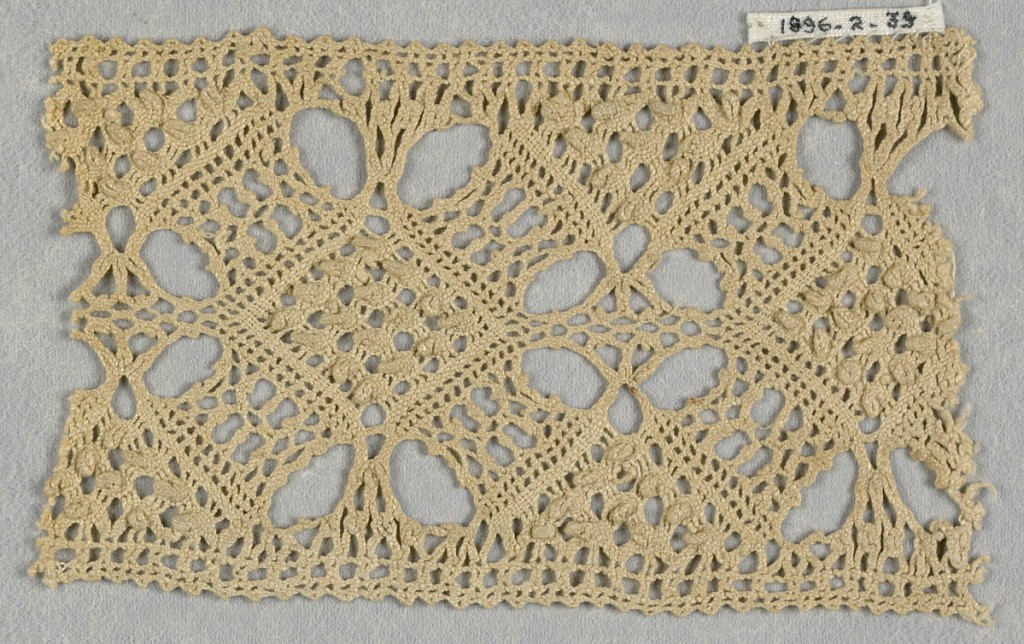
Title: Fragment
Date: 16th century
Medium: linen Technique: bobbin lace (continuous, braid like)
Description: Insertion with geometric design. Central square with sixteen raised knobs. Other motifs radiate from square in groups of four.